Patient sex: M
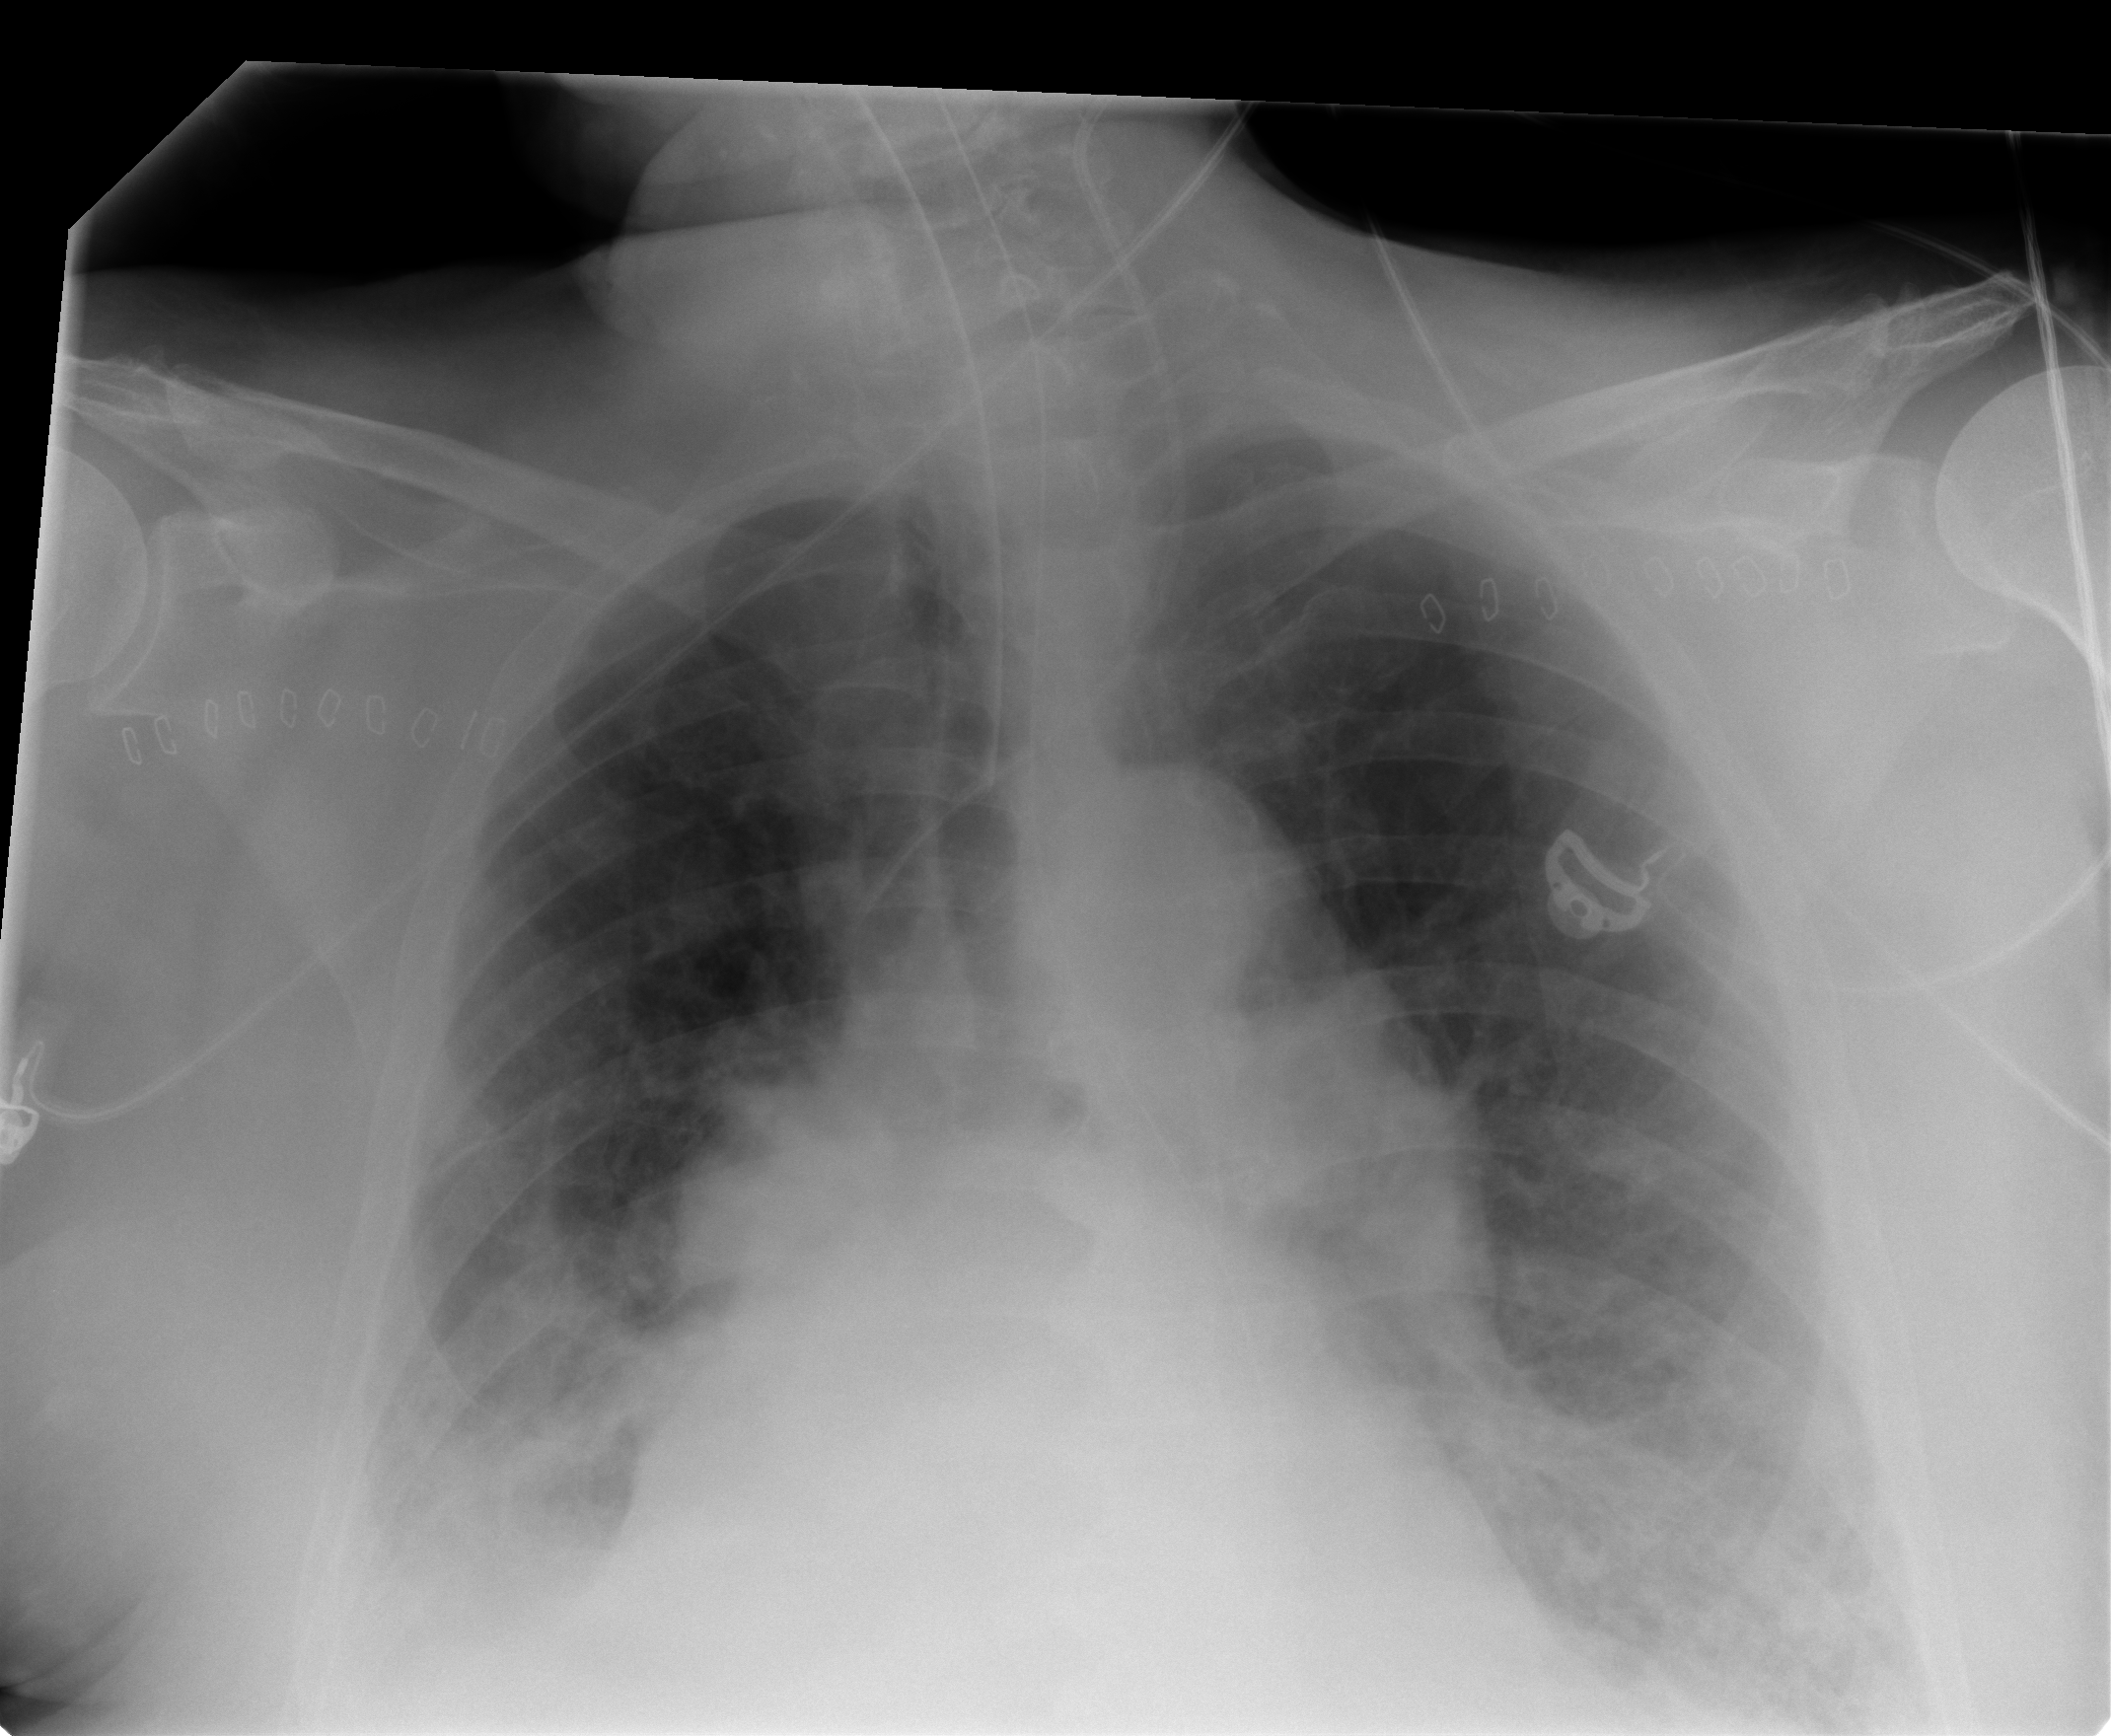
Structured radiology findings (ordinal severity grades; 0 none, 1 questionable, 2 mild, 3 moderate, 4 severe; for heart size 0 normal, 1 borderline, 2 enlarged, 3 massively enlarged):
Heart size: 2
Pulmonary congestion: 3
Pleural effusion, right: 2
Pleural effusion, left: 2
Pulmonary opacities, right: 3
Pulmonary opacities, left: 2
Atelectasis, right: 2
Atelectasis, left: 2